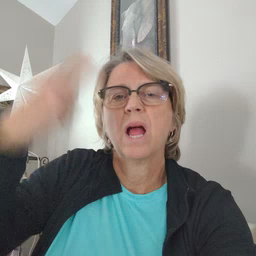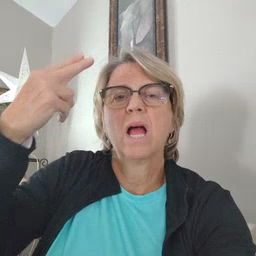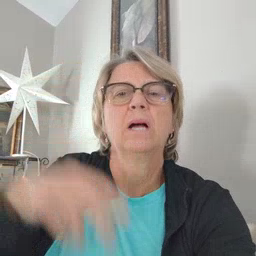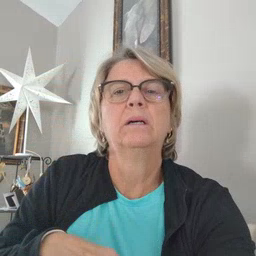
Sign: high